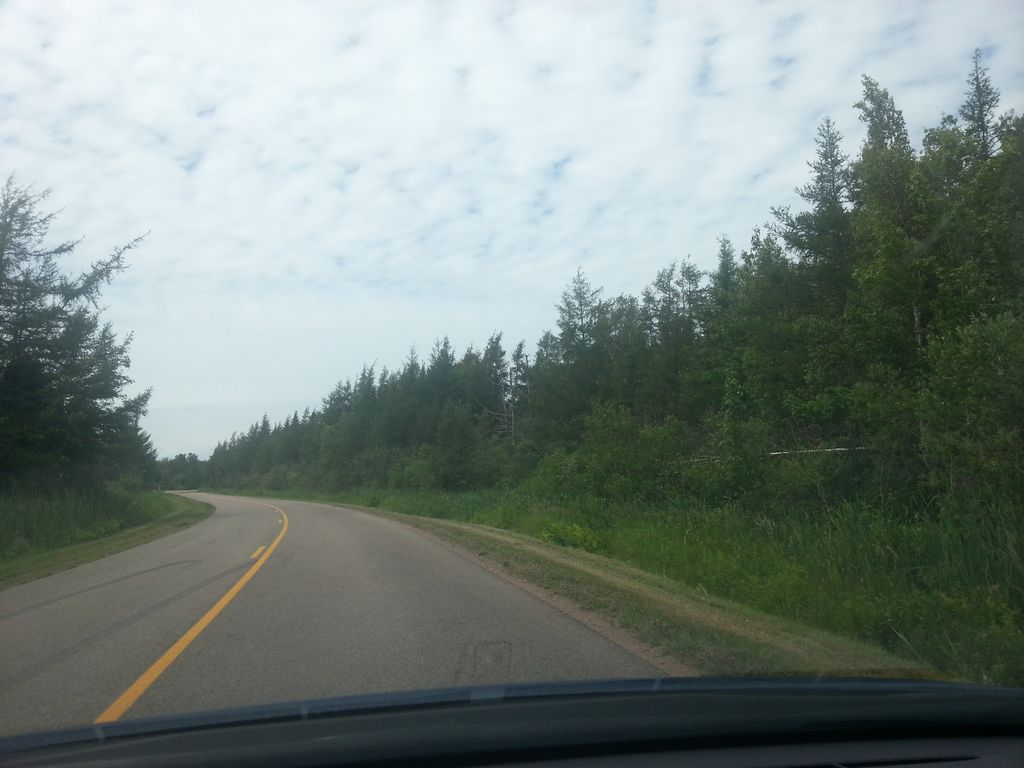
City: charlottetown